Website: crate-barrel
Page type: orders-overview
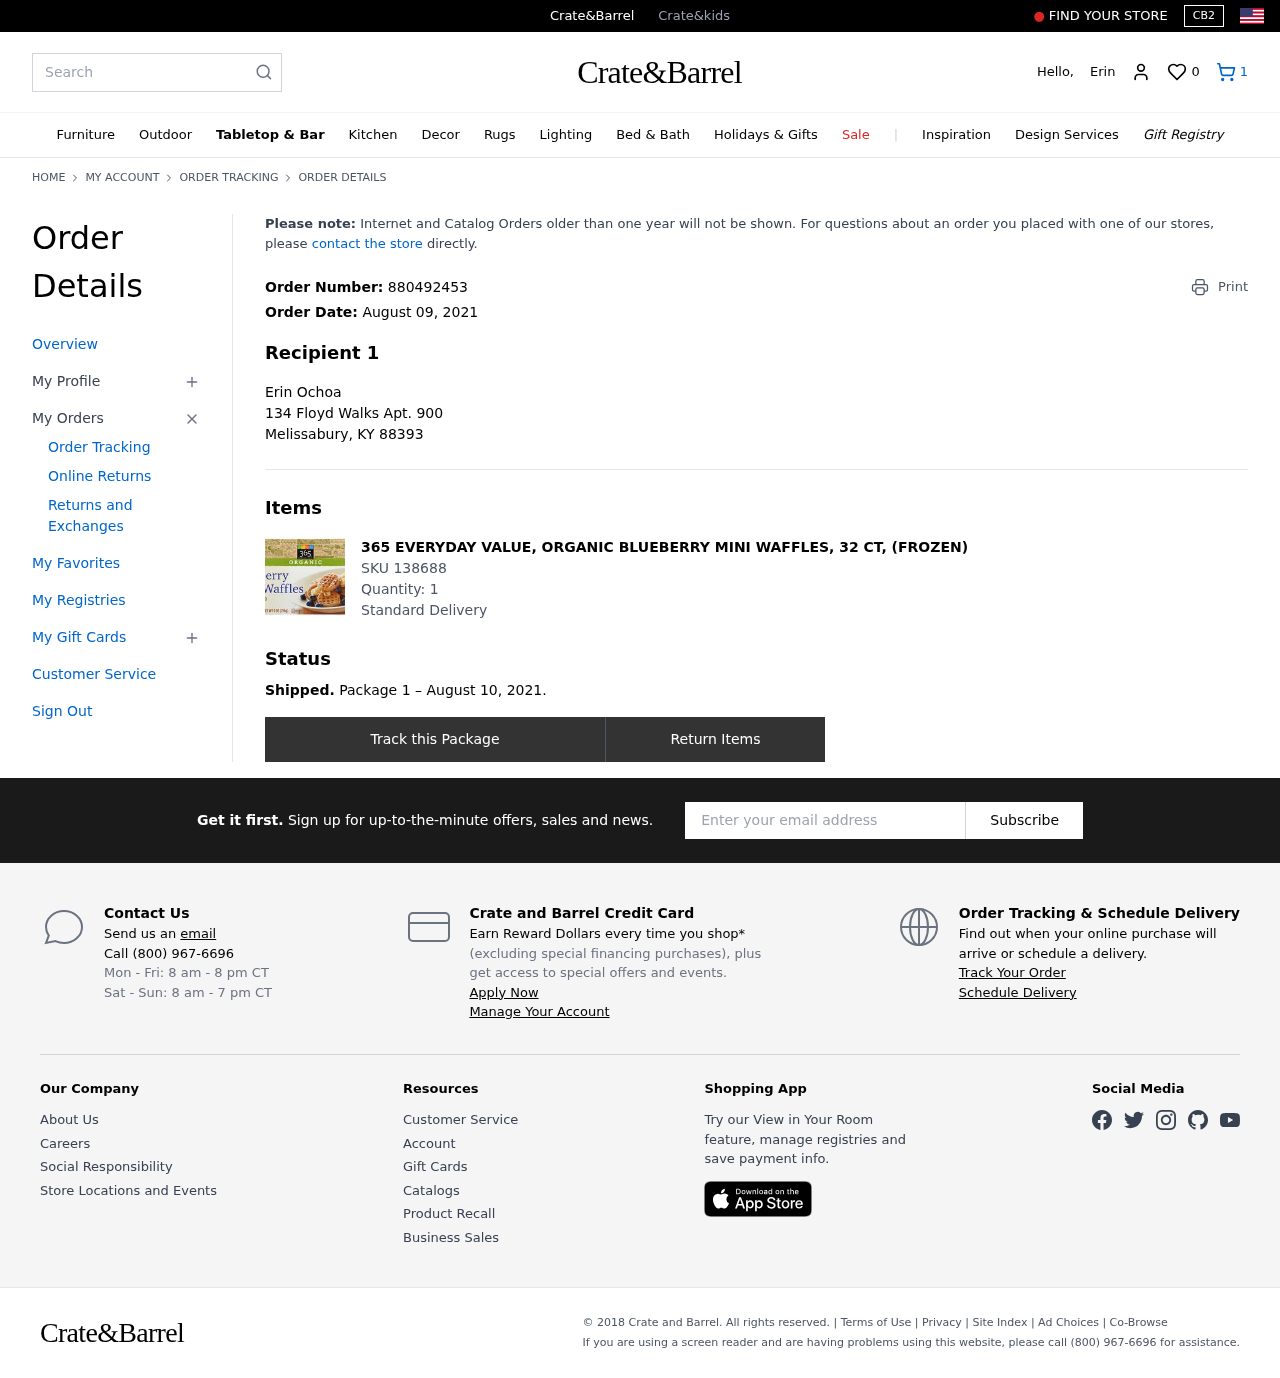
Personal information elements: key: PII_CITY_STATE_ZIP
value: Melissabury, KY 88393
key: PII_FIRSTNAME
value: Erin
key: PII_FULLNAME
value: Erin Ochoa
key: PII_STREET
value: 134 Floyd Walks Apt. 900
Product elements: key: PRODUCT1_NAME
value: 365 Everyday Value, Organic Blueberry Mini Waffles, 32 ct, (Frozen)
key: PRODUCT1_QUANTITY
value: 1
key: PRODUCT1_SKU
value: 138688
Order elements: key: ORDER_NUM_ITEMS
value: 1
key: ORDER_ID
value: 880492453
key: ORDER_DATE
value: August 09, 2021
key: ORDER_SHIPPING_DATE
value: August 10, 2021
Search elements: key: HEADER_SEARCH
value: Search
Other elements: key: FAVORITES_COUNT
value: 0